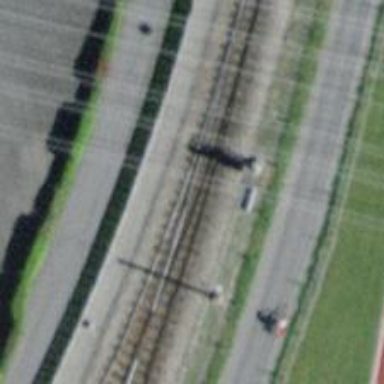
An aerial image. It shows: Railway switch.